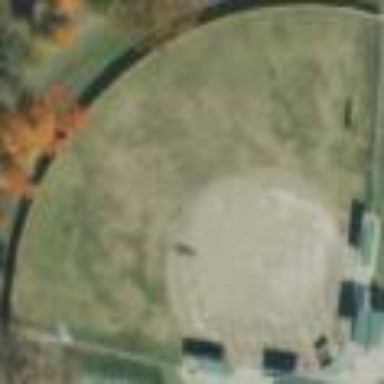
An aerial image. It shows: Baseball pitch for leisure land activities.